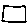
Label: square